Question: Find the minimum number of moves required to get from the Tower of Hanoi state described in the figure to the completed state
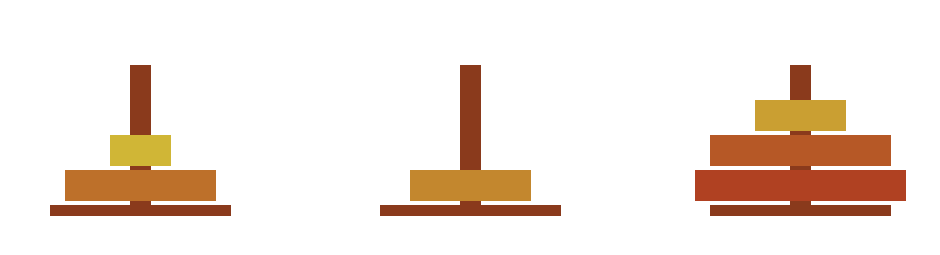
Answer: 10